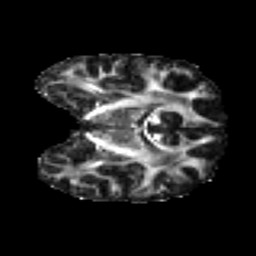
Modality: FA
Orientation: coronal
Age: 30
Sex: male
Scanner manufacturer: ge
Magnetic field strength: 3 T
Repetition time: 7.8 s
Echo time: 0.0609 s